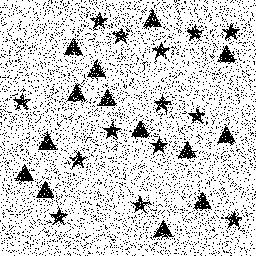
Squares: 0
Triangles: 14
Stars: 14
Total shapes: 28